Field crop: maize
Growth stage: 2
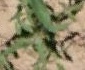
Species: atriplex